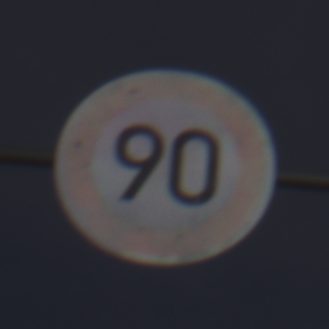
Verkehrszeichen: Geschwindigkeit90
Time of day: MorningAfternoon
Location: Outdoor (Nature)
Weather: PartlyCloudy
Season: NotSpecified
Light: Natural